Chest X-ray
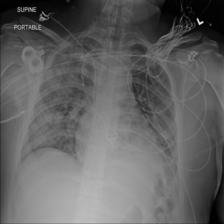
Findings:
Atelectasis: negative
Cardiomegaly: negative
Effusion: negative
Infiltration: positive
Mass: negative
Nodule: negative
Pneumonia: negative
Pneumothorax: negative
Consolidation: negative
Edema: negative
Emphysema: negative
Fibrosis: negative
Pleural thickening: negative
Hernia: negative